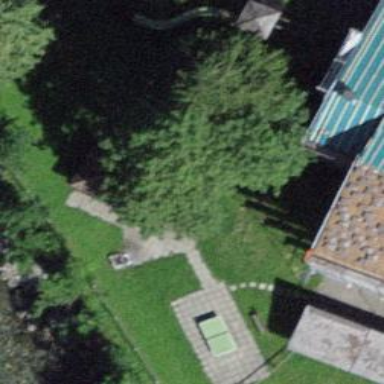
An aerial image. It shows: Picnic table located in leisure land area.